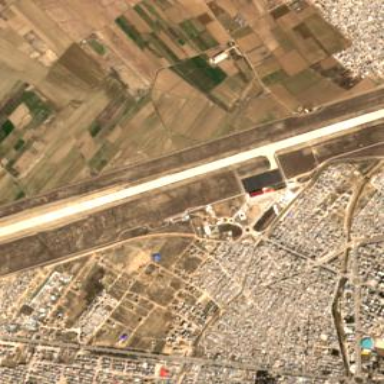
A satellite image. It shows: Wall surrounding aerodrome.